Interaction volume radius: 5 \u00c5
Interaction volume height: 15 \u00c5
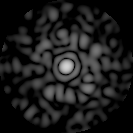
Disorder parameter: 0.8195